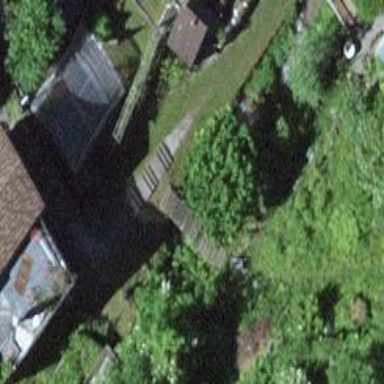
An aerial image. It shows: Path leading to bridge.